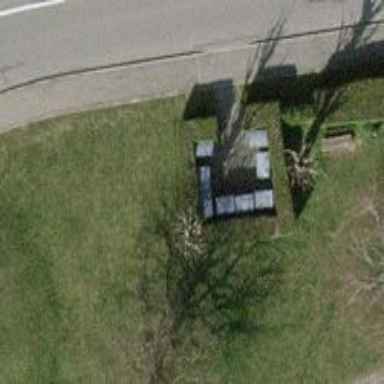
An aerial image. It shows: Recycling container for recycling.